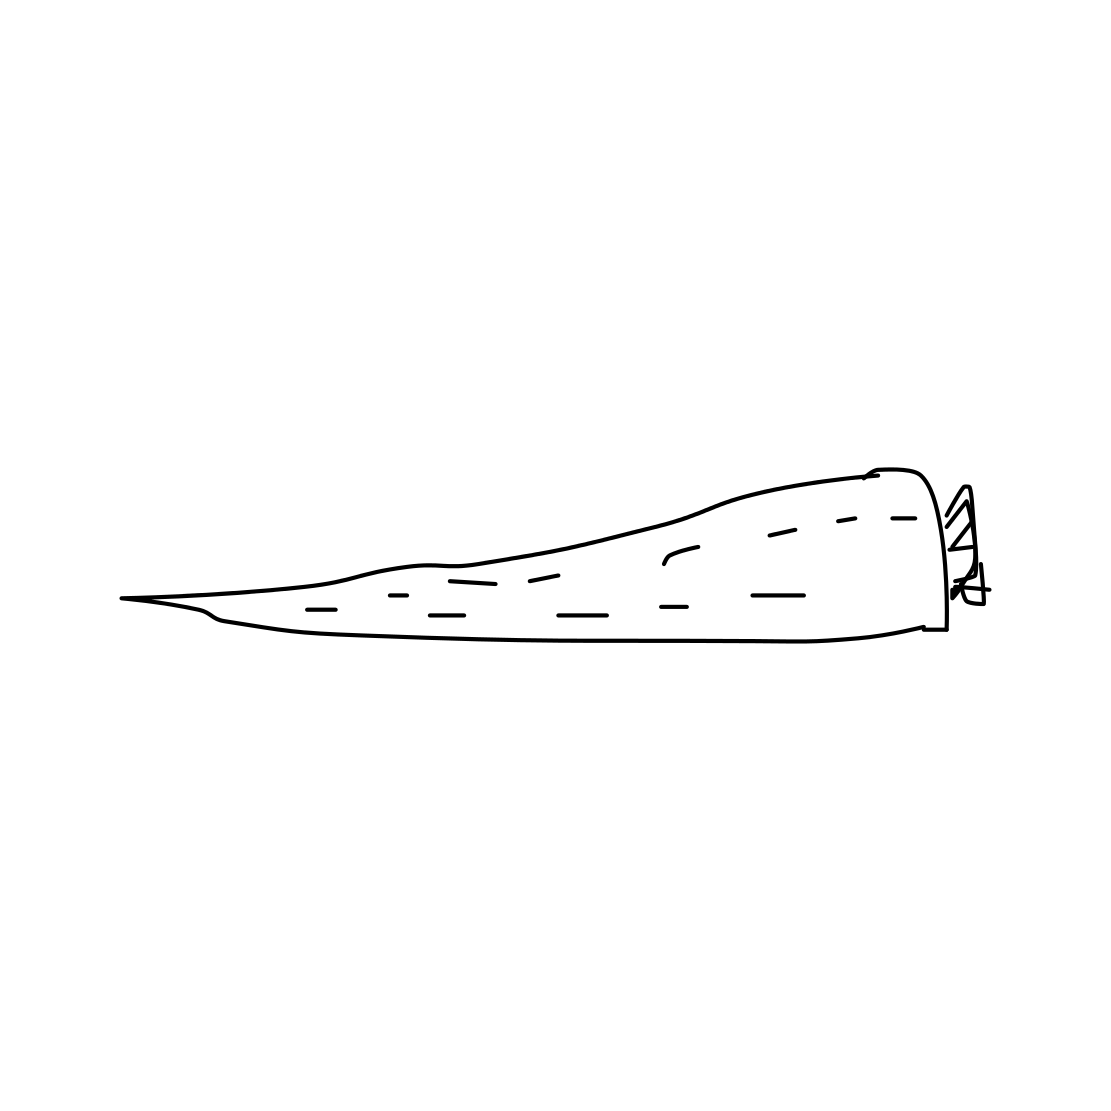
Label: carrot